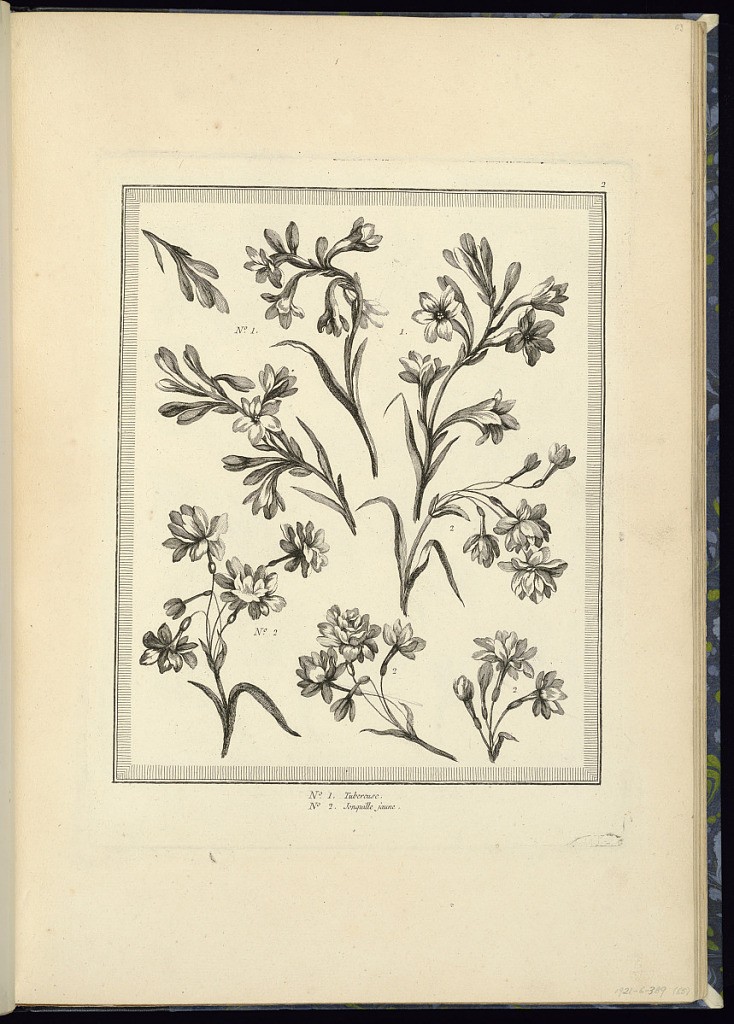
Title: Designs for Flowers: Tuberoses and Yellow Daffodils
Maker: Pierre Ranson, French, 1736–1786
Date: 1778
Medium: Etching on laid paper
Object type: Print
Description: Seven designs for flowers with their leaves, numbered with a legend below: tuberoses and yellow daffodils. The plate is numbered.